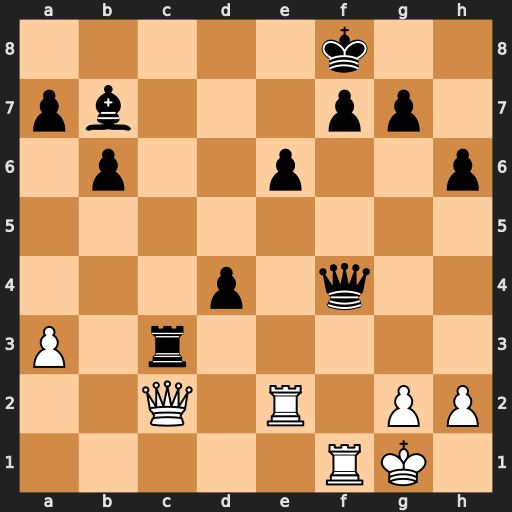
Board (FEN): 5k2/pb3pp1/1p2p2p/8/3p1q2/P1r5/2Q1R1PP/5RK1
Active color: w
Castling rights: -
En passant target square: -
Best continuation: Rxf4 Rxc2 Rxc2